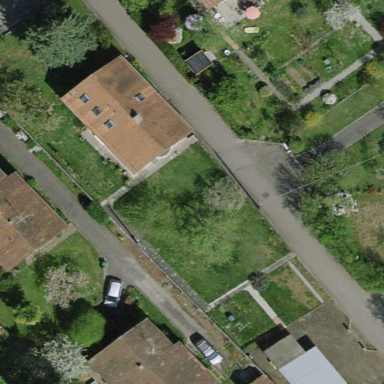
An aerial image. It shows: Garden surrounded by fence.